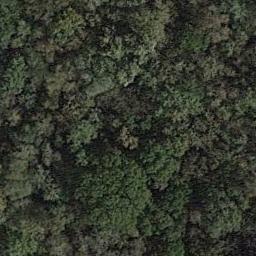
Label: forest